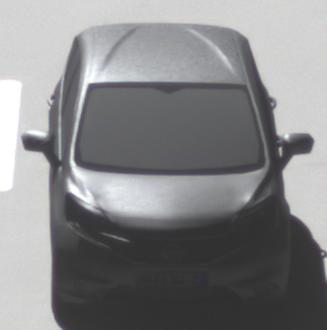
Make: Nissan
Model: Note 1.2
Detailed model: Note (E12) (10/13 - 12/16)
Model produced from: 2013/10
Model produced until: 2015/09
Doors: 5
Color: gray
Road condition: dry road
Daytime: midday
Contrast: high contrast